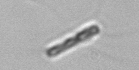
Label: Chaetoceros_subtilis